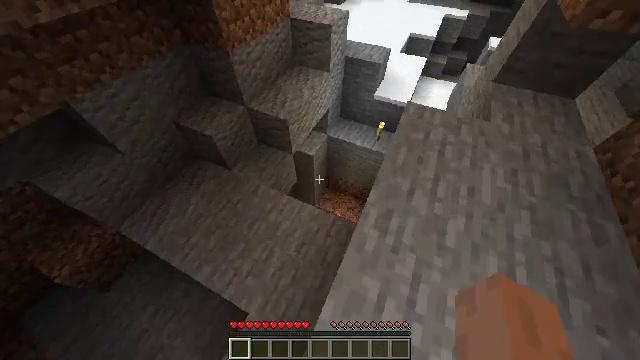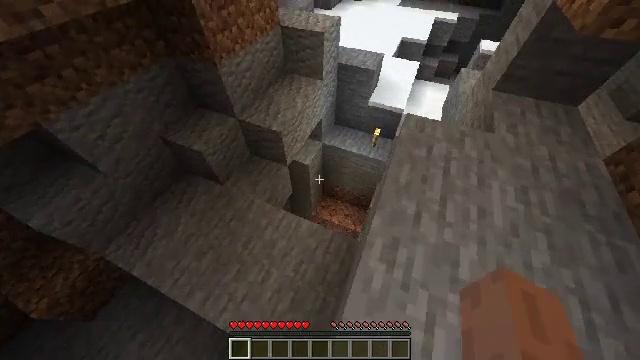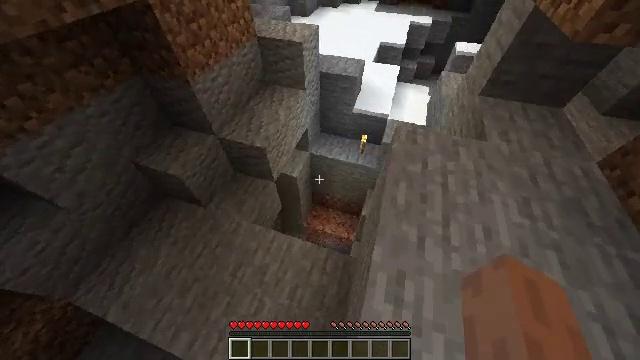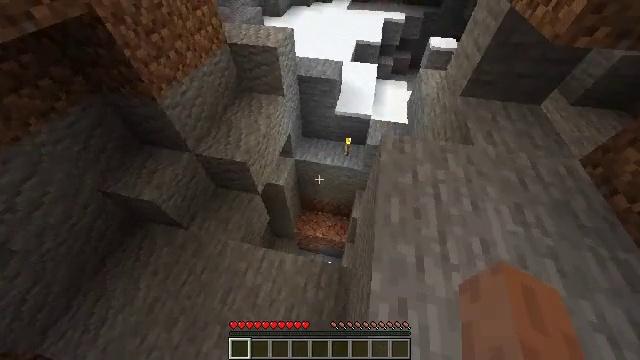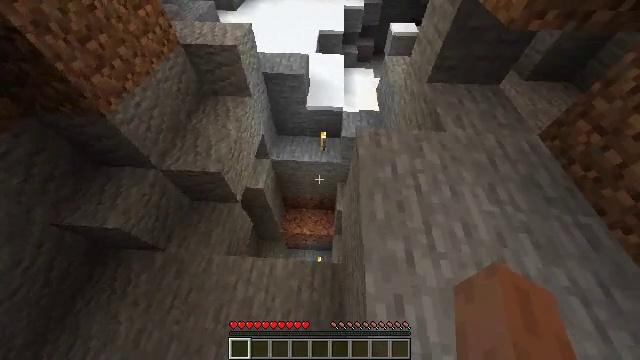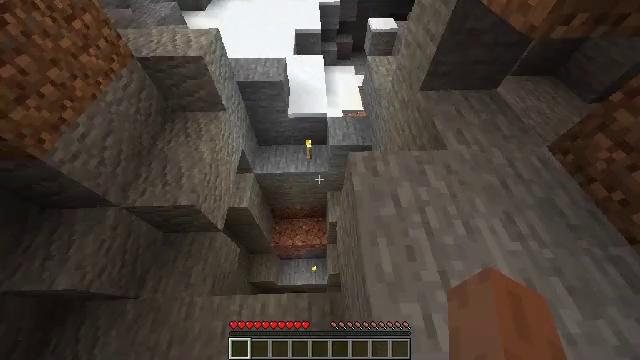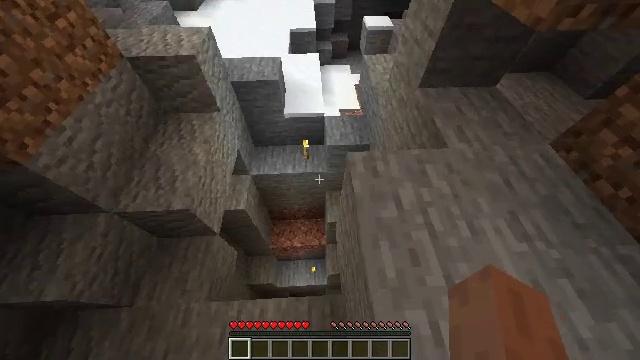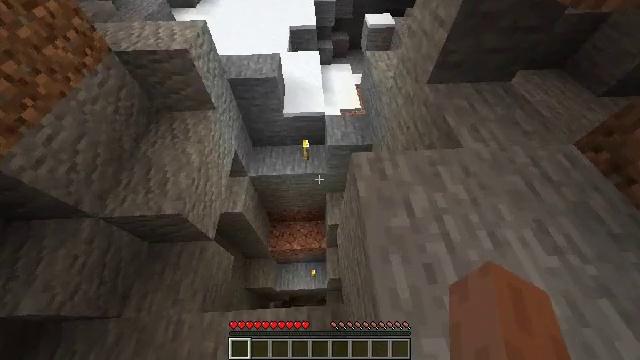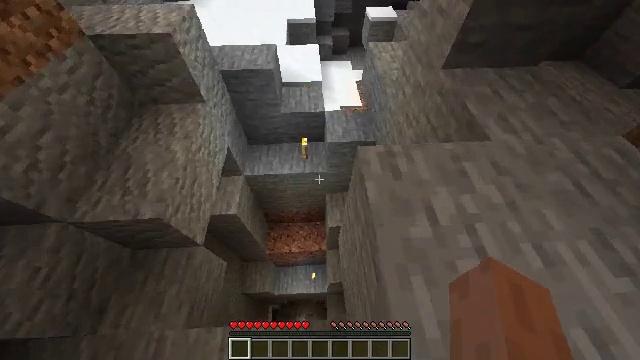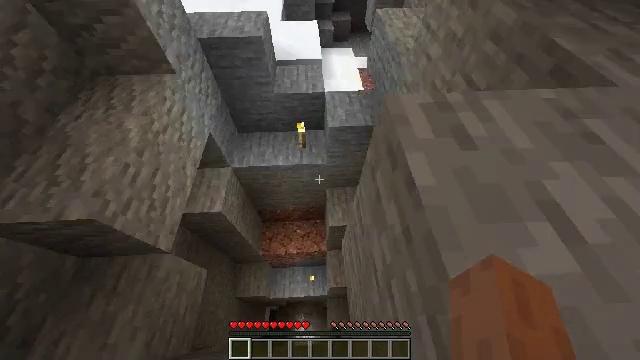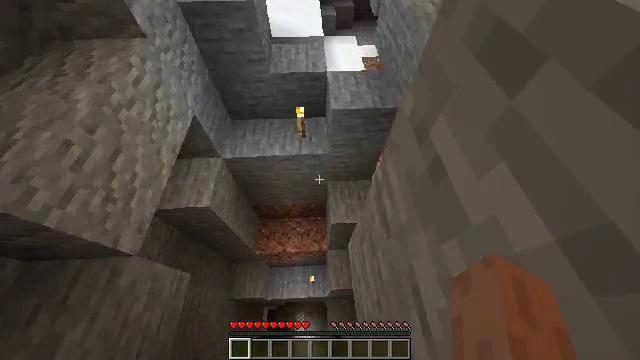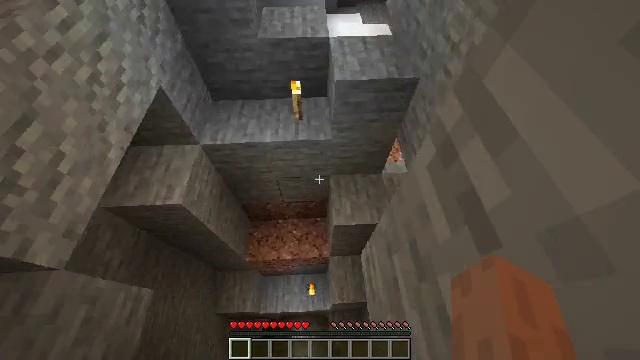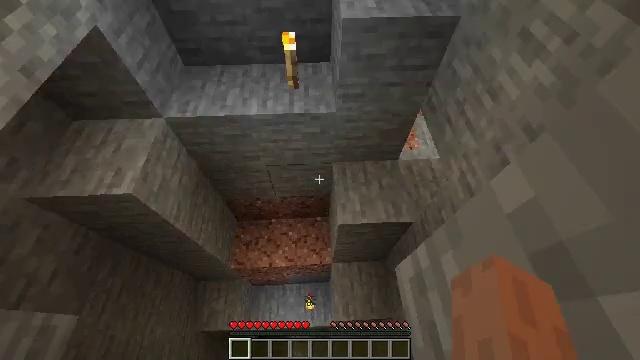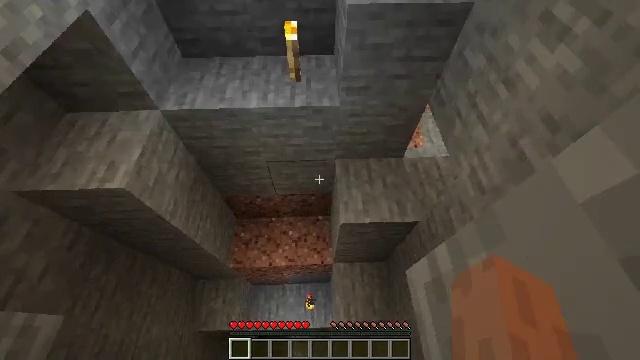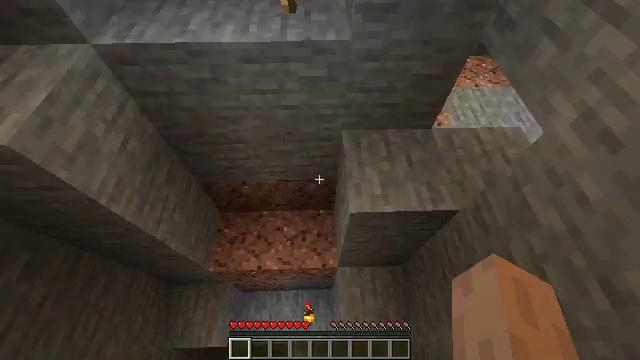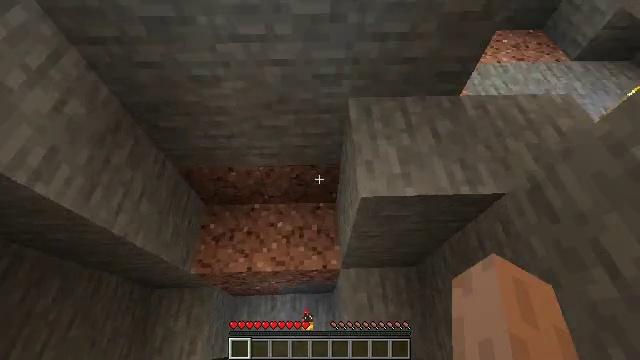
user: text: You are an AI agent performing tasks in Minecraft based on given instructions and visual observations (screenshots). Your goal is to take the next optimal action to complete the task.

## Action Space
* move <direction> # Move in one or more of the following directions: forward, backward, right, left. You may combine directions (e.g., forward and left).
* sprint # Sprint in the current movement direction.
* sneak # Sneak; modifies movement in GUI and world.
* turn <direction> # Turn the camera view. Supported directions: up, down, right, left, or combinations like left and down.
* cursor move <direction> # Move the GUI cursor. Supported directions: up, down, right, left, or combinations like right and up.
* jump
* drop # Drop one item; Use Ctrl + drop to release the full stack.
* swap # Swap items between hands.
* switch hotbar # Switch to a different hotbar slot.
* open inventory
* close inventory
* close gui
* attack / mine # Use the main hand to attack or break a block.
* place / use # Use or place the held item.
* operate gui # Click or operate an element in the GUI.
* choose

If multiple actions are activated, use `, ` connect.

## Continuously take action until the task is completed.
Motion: motion action
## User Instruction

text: Drop an iron axe.
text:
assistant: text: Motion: move forward, sprint, turn right
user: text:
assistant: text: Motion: move forward, sprint, turn right
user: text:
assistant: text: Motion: move forward, sprint, turn right
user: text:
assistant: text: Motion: move forward, sprint, turn right and down
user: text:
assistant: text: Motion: move forward, sprint, turn right
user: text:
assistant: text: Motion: move forward, sprint, turn right
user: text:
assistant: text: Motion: move forward and move right, sprint
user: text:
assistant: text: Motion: move forward and move right, sprint
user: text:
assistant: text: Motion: move forward and move right, sprint
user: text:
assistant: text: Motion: move forward and move right, sprint
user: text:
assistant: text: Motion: move forward and move right, sprint
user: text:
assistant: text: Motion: move forward and move right, sprint
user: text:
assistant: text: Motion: move forward, sprint
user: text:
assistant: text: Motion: move forward, sprint
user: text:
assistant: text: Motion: move forward, sprint
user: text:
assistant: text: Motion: move forward, sprint
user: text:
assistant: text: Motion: move forward, sprint, turn left and down
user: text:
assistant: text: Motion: move forward, sprint, turn left and down
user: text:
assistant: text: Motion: move forward, sprint, turn left and down
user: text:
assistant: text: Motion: move forward, turn left
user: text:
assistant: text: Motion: move forward, turn left and up
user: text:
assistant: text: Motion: turn left and up
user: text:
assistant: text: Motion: turn left and up
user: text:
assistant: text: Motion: no_op
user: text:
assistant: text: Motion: no_op
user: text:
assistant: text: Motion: turn up
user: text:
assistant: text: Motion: turn left and up
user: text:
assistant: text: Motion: turn left and up
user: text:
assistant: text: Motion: turn left
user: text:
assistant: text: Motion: turn left and down